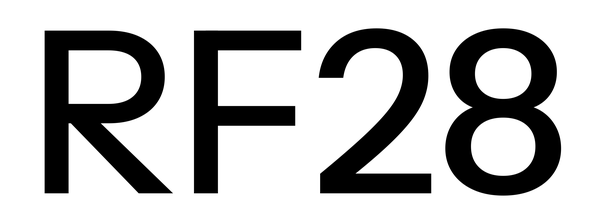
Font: InstrumentSans_Medium